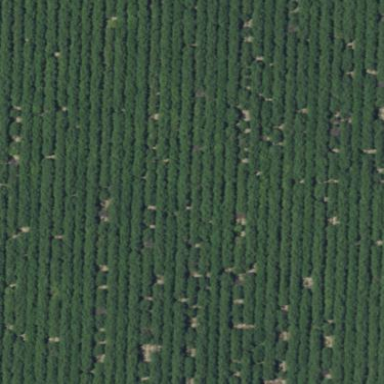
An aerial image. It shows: Orchard.